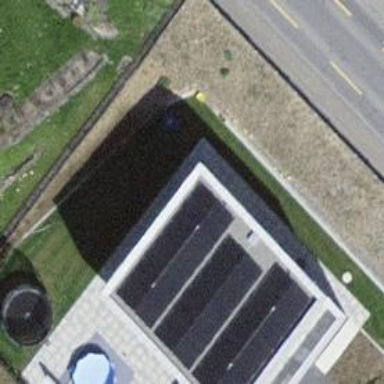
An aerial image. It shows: Solar photovoltaic panel generator.